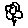
Label: flower